Field crop: maize
Growth stage: 2
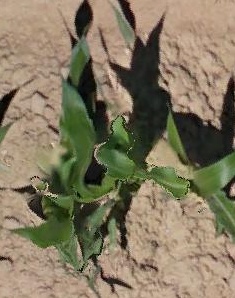
Species: maize